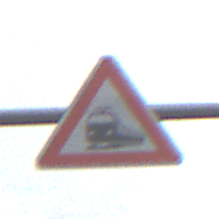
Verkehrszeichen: Bahnuebergang
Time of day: MorningAfternoon
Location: Outdoor (Nature)
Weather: PartlyCloudy
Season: NotSpecified
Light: Natural